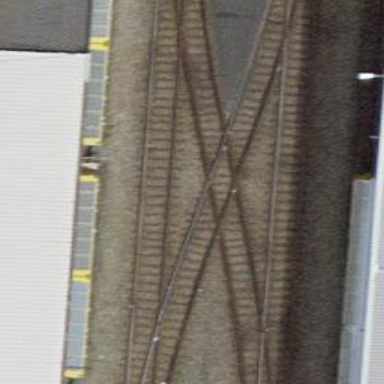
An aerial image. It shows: Single railway spur track.